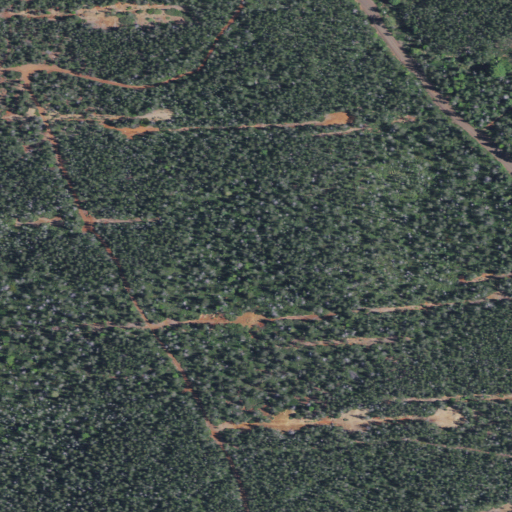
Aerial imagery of plain(s) in Oregon named Red Flat containing evergreen forest and open development